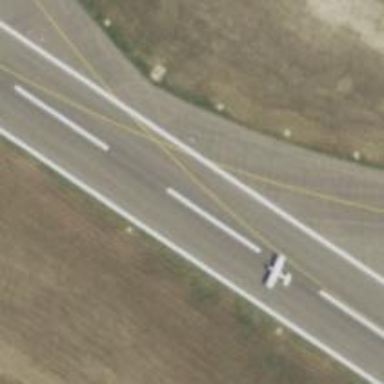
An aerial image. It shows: Image of taxiway at airport.